Interaction volume radius: 10 \u00c5
Interaction volume height: 40 \u00c5
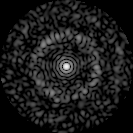
Disorder parameter: 0.8364